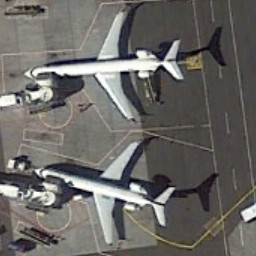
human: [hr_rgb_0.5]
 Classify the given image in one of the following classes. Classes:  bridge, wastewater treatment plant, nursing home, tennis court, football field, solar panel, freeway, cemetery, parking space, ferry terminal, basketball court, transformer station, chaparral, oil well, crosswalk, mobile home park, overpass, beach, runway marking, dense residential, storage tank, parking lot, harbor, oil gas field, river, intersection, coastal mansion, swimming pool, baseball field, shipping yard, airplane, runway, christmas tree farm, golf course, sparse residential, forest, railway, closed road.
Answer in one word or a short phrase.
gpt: airplane